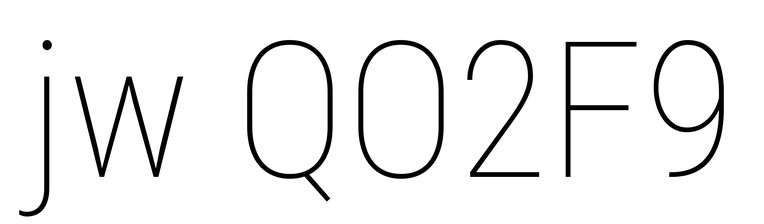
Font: Roboto_Condensed_Thin